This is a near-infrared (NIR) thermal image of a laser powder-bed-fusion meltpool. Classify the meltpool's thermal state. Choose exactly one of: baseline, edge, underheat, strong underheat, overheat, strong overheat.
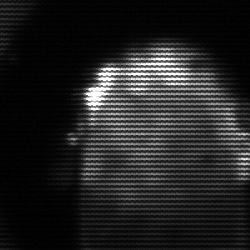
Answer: baseline